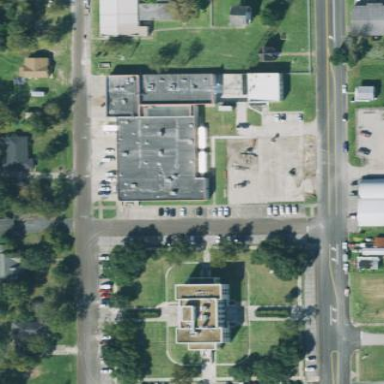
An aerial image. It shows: Police building.